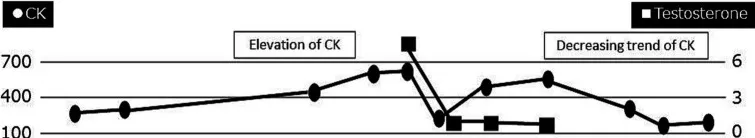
Timeline of evaluations and diagnosis. Serum CK levels and motor symptoms worsened after the initiation of androgen replacement therapy. Upon the discontinuation of androgen replacement therapy and initiation of leuprorelin, the serum CK levels decreased and symptoms became stable.
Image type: chart (chart)